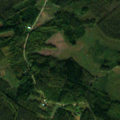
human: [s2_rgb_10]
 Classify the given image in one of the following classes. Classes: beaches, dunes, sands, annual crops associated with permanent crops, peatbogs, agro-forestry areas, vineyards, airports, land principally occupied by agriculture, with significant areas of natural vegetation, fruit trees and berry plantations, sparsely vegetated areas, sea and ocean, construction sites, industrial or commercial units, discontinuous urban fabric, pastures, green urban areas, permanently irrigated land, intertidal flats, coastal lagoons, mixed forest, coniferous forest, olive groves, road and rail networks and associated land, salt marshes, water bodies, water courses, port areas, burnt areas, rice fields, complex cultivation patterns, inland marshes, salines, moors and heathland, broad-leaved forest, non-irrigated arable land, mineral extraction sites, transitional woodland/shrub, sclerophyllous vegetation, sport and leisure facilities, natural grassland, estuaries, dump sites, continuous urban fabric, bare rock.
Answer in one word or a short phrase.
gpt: coniferous forest, mixed forest, transitional woodland/shrub